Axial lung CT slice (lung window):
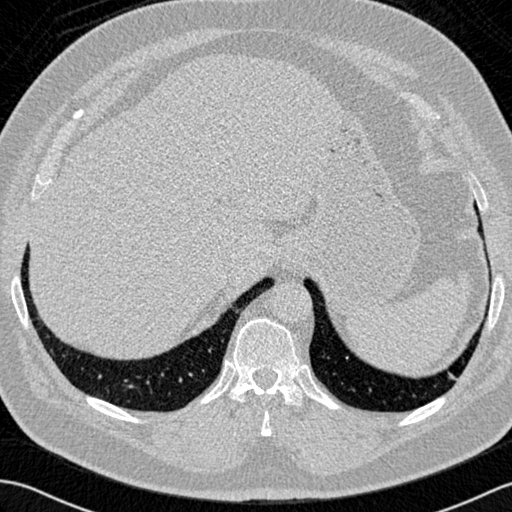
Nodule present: no